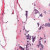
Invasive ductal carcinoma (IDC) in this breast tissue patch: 1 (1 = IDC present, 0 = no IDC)